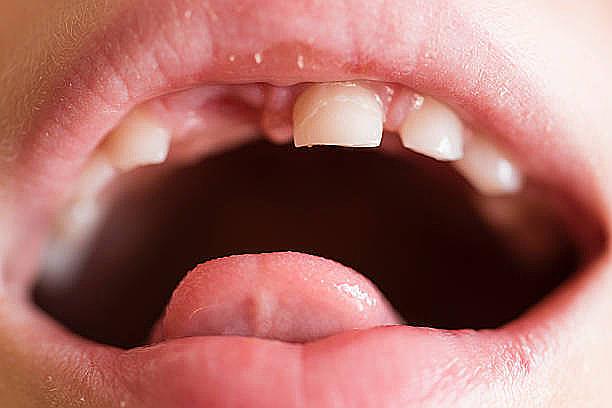
Condition: hypodontia